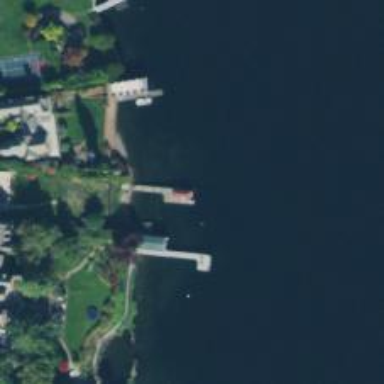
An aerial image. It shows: Man-made pier.